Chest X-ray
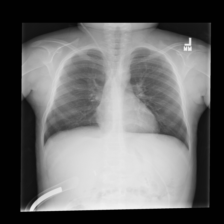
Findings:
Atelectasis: negative
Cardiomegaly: negative
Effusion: negative
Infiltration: positive
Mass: negative
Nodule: negative
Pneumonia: negative
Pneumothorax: negative
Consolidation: positive
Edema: negative
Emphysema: negative
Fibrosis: negative
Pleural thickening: negative
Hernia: negative